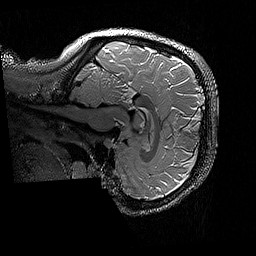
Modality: T2w
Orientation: sagittal
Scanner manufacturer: siemens
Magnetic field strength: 3 T
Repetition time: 3.2 s
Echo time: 0.428 s